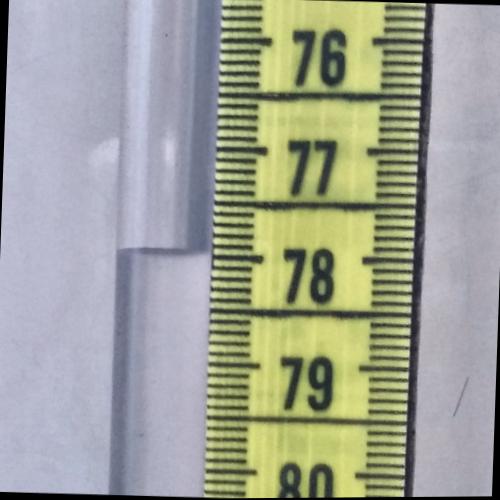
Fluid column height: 77.9 cm